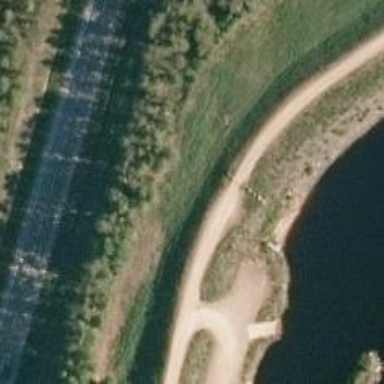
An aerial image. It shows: Track road with grade 2 tracktype and embankment.